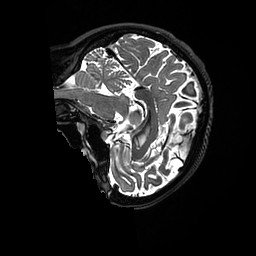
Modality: T2w
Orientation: sagittal
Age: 26
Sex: female
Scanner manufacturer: ge
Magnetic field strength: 3 T
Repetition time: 3.202 s
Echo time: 0.0669 s